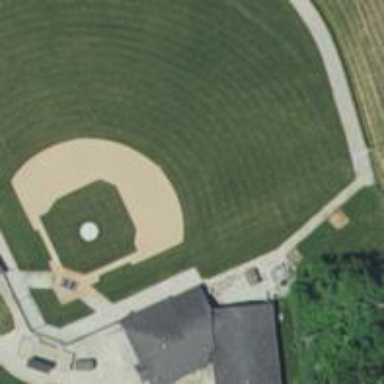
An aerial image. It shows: Baseball pitch for leisure land activities.